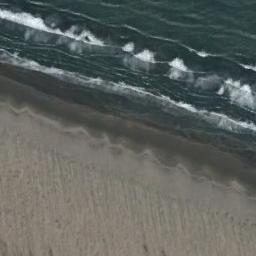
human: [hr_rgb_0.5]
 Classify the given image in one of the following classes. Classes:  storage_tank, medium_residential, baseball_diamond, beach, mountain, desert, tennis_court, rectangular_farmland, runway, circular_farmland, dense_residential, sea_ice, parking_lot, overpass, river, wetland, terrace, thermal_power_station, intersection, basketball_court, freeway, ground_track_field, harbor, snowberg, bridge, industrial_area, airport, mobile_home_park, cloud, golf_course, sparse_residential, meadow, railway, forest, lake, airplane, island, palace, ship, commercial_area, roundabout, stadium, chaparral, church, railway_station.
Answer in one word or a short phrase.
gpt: beach